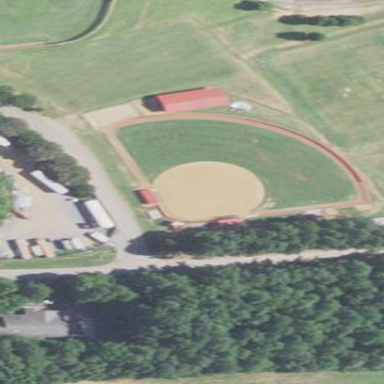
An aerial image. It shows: Softball pitch for leisure land activities.